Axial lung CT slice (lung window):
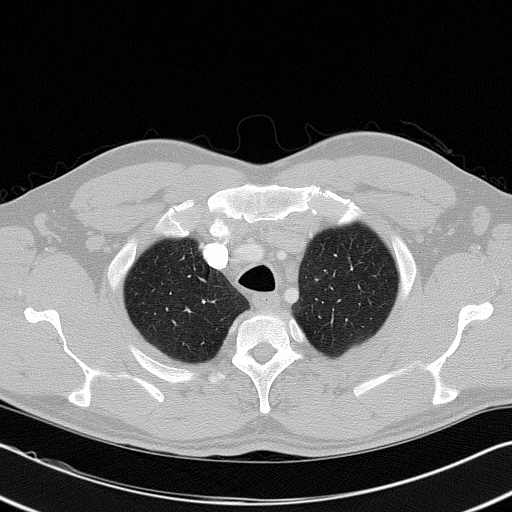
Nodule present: no